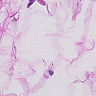
Metastatic tissue present: no